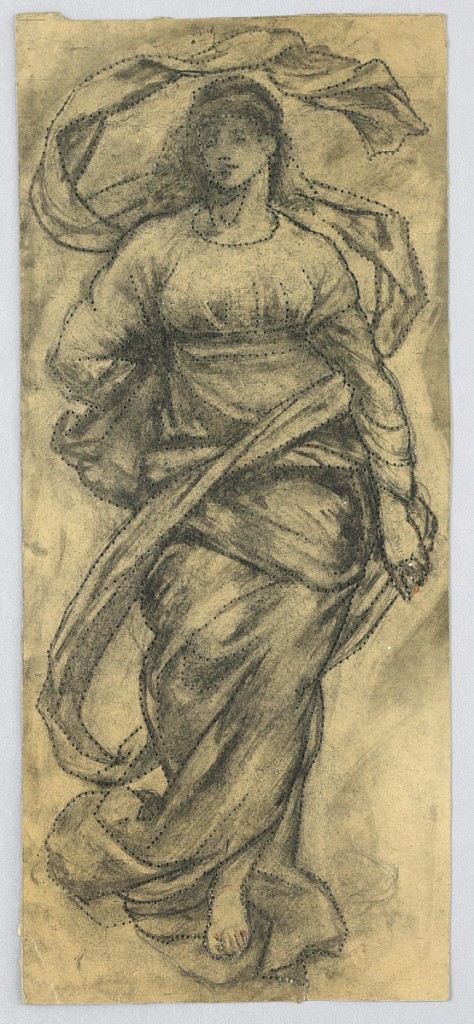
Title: Study for a Mural
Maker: Francis Augustus Lathrop, American, 1849–1909
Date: ca. 1895
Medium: Charcoal and red chalk on cream wove paper
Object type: Drawing
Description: Cartoon, probably for a mural. Female figure in drapery, standing facing frontally. Pinholes following lines of figure and drapery.